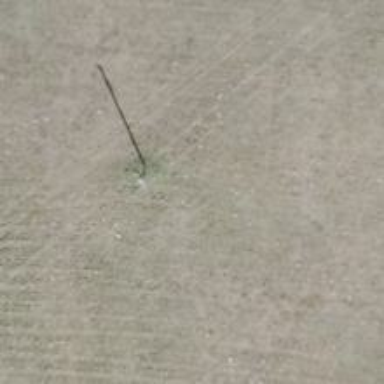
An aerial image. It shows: Power pole.